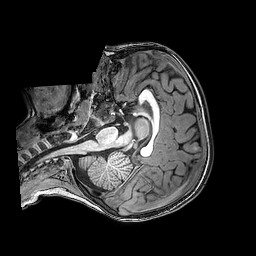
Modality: T1w
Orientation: axial
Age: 6
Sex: male
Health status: healthy